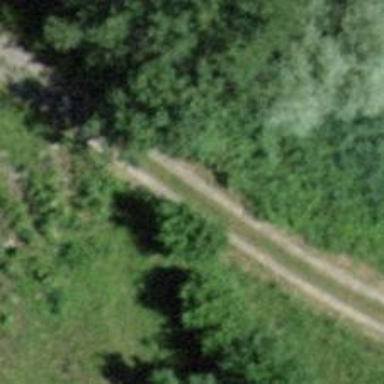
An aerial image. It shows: Track road on bridge with grade 1 tracktype.